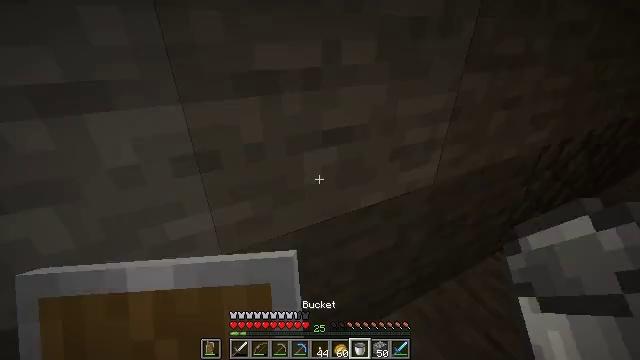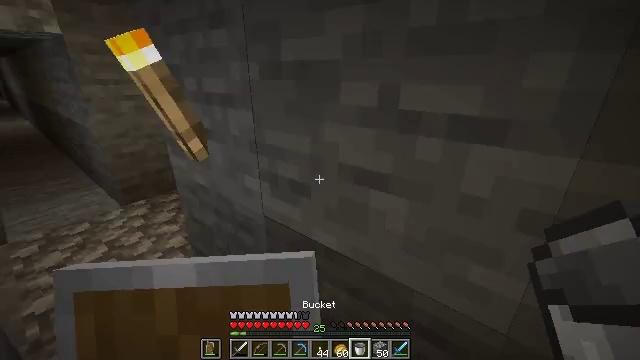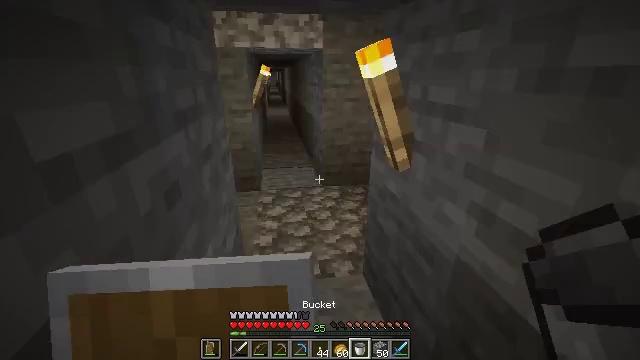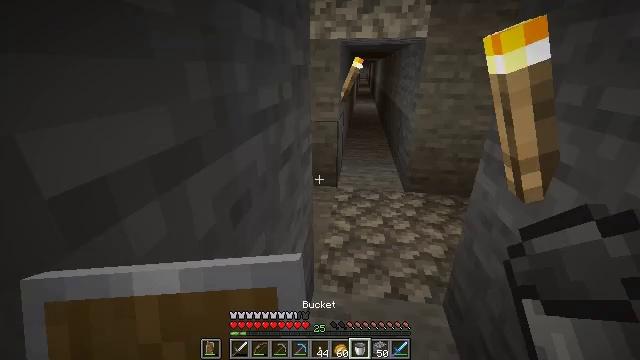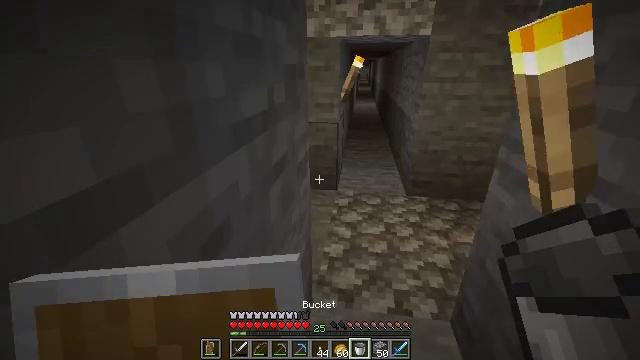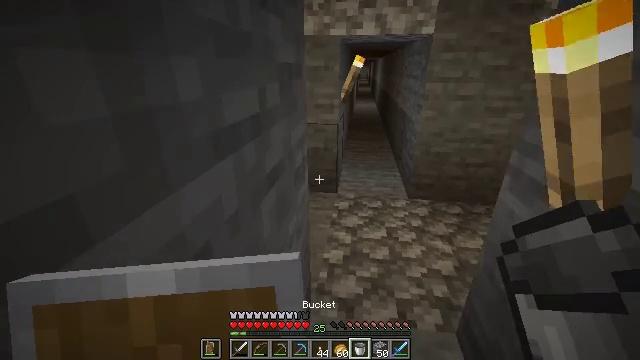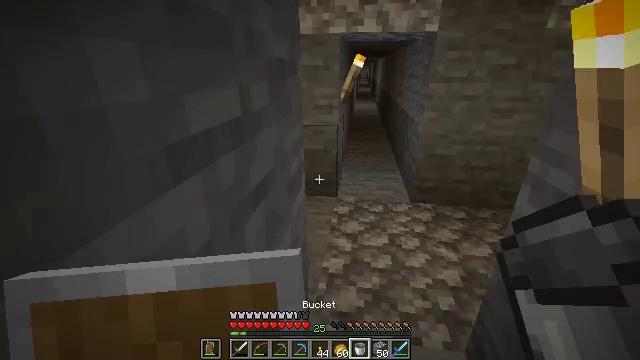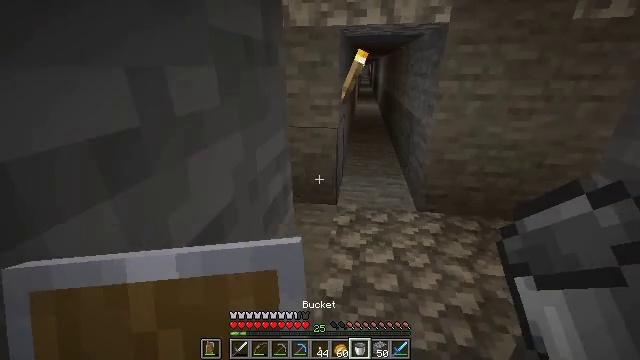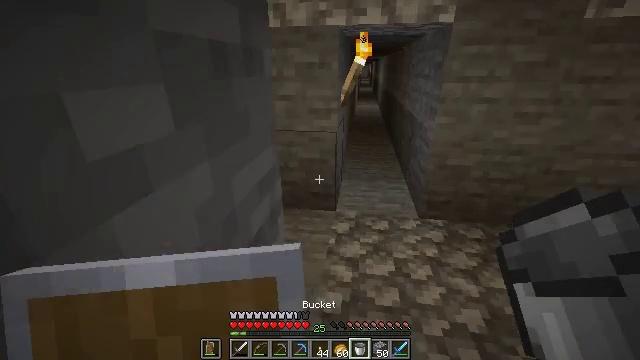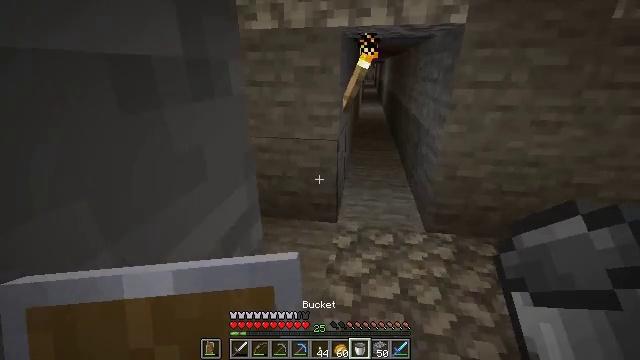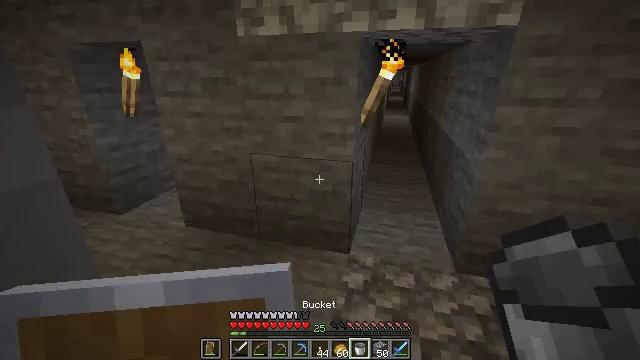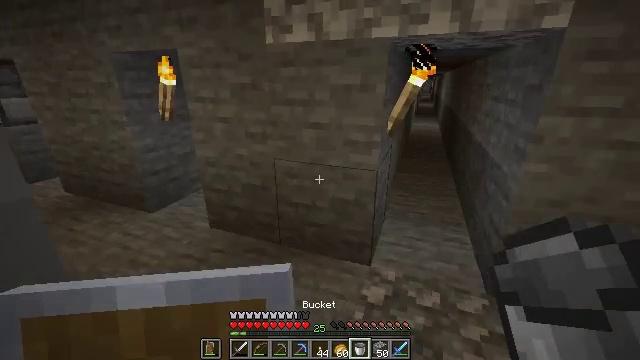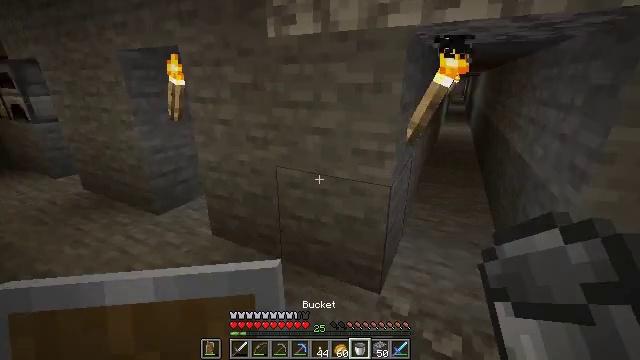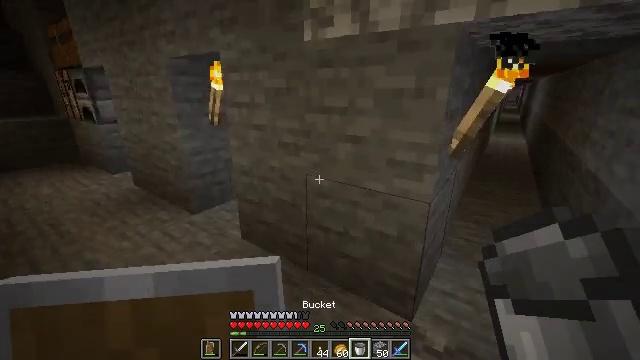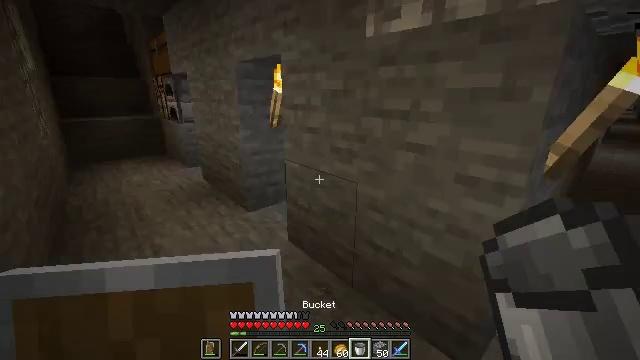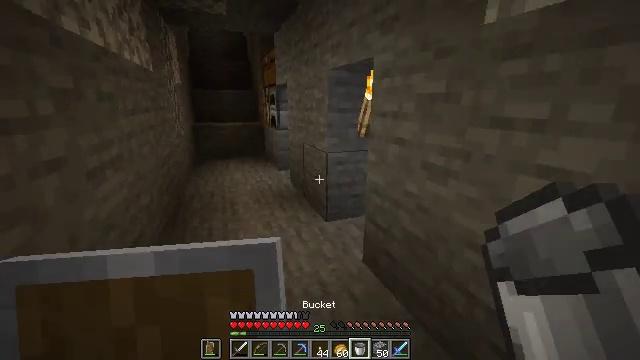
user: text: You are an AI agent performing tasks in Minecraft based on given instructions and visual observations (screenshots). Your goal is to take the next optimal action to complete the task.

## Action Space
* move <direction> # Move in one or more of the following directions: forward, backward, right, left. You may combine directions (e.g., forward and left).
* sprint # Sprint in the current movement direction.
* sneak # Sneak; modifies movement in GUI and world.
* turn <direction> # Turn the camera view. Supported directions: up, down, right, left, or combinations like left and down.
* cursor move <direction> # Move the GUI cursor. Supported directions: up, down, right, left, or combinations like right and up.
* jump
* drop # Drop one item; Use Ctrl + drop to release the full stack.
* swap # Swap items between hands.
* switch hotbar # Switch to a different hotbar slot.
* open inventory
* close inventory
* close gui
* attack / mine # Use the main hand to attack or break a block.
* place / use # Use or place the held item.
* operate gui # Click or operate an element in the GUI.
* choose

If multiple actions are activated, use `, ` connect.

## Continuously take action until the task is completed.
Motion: motion action
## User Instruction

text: Cook cobblestone in a furnace to craft stone.
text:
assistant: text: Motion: move left, turn left and up
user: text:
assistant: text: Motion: move forward and move left, turn left
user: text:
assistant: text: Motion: move forward and move left, turn left and down
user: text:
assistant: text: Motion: move forward
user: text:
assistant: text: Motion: move forward
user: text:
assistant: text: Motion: move forward, sprint
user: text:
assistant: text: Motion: move forward, sprint
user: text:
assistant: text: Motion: move forward, sprint
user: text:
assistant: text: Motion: move forward
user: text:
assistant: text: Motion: move forward, turn left and up
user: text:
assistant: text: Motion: move forward, turn left and up
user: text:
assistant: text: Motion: move forward, turn left
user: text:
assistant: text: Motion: move forward, turn left and up
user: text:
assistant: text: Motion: move forward, turn left
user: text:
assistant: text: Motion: move forward, turn left and up
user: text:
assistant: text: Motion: move forward, turn left
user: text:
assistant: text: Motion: move forward, turn left
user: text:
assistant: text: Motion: move forward, turn left and up
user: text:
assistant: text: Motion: move forward, turn left and up
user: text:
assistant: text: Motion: move forward, turn left and up
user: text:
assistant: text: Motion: move forward, sprint
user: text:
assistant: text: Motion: move forward, sprint, turn left and up
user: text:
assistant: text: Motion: move forward, sprint, turn left and up
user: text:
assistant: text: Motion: move forward, turn up
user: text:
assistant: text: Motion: move forward
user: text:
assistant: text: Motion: move forward
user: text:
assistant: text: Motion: move forward
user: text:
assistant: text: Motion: move forward and move left, turn right
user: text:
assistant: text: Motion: move forward and move left, turn right
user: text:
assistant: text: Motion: move forward and move left, turn right